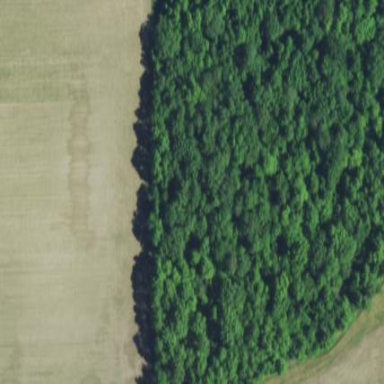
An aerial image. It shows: Deciduous broadleaved woodland.